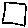
Label: square